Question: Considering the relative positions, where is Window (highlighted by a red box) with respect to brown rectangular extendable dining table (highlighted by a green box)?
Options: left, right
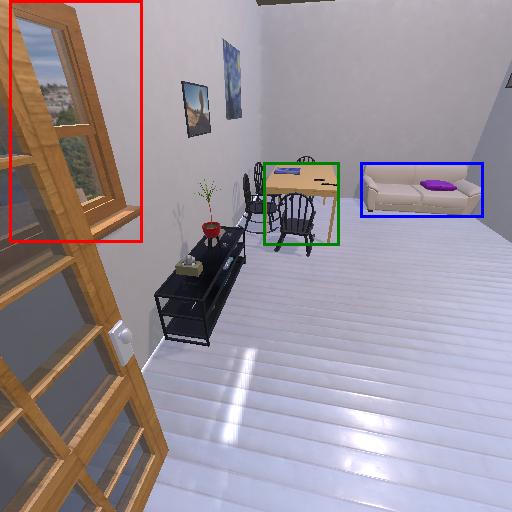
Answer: left